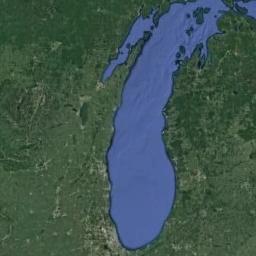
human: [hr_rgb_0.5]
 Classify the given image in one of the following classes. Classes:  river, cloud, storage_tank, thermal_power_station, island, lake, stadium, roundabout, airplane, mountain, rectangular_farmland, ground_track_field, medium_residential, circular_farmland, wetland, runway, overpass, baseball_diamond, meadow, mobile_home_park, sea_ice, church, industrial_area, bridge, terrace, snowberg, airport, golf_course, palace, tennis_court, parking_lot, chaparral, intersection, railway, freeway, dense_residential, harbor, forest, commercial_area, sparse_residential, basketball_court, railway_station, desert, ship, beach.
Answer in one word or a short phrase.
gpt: lake